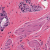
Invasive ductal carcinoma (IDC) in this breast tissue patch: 0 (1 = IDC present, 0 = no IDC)